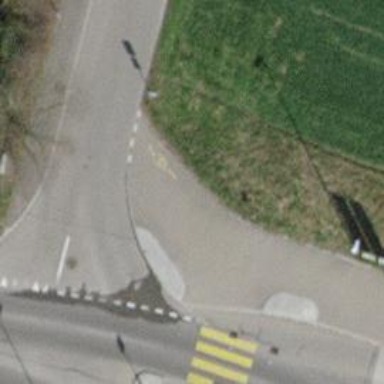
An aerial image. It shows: Crossing on footway.